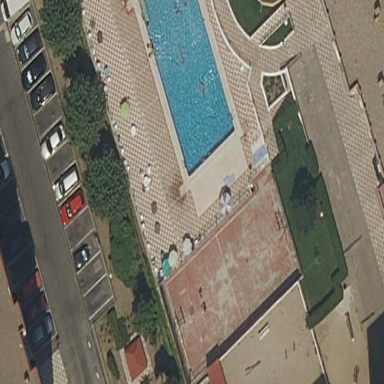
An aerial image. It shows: Swimming pool located in leisure land.